Question: I am a beginner in MongoDB. Please see my models below.
'''
public class Technology
{
public Technology()
{
ProductGroups = new List<ProductGroup>();
}
[BsonRepresentation(BsonType.ObjectId)]
public ObjectId _id { get; set; }
public string Name { get; set; }
public IEnumerable<ProductGroup> ProductGroups { get; set; }
}
public class ProductGroup
{
[BsonRepresentation(BsonType.ObjectId)]
public ObjectId _id { get; set; }
public string Name { get; set; }
}
'''
Now the data shows like below.

I am try to add the 'ProductGroup' ( it's a BsonDocument Collection) collection in 'Technology'.
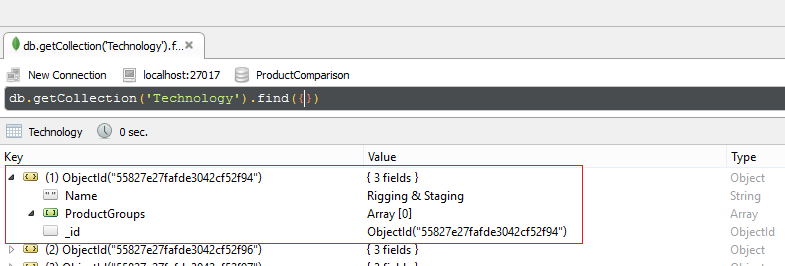
Answer: Change your Model of Technology as
'''
[BsonElementAttribute("productgroups")]
public IList<ProductGroup> ProductGroups{ get; set; }
'''
Then,
'''
var productGroup = new BsonDocument().Add("_id", productGroup_id).Add("Name", name);
var technologies = database.GetCollection("technology");
var technology = technologies.FindOneById(ObjectId.Parse(technology_id));
technology["productgroups"] = new BsonArray().Add(BsonValue.Create(productGroup));
technologies.Save(technology);
'''